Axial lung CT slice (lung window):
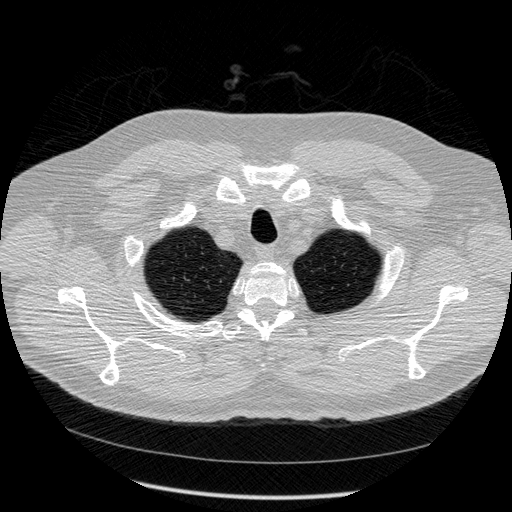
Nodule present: no